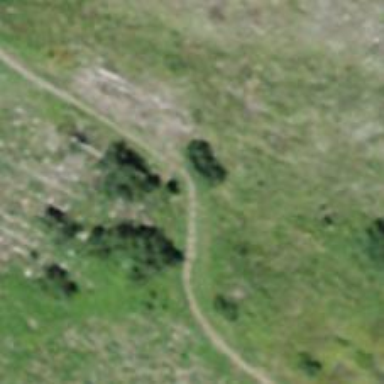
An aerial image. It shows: Ground path.